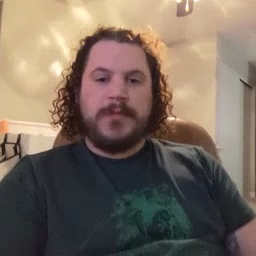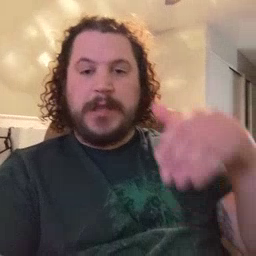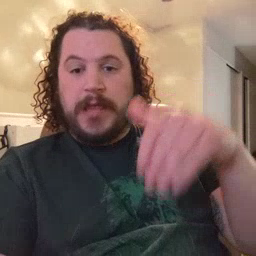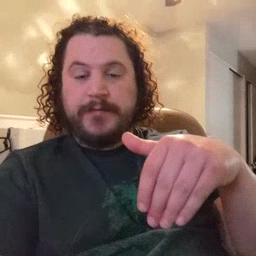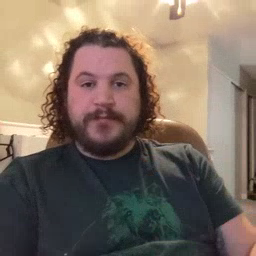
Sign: night